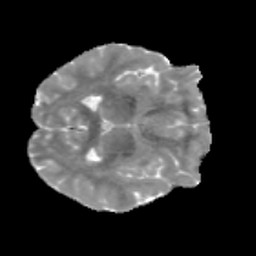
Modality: MD
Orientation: axial
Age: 23
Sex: female
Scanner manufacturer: siemens
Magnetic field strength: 3 T
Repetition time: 3.5 s
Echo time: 0.086 s